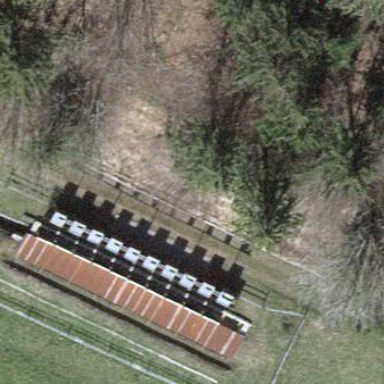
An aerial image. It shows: Fence.